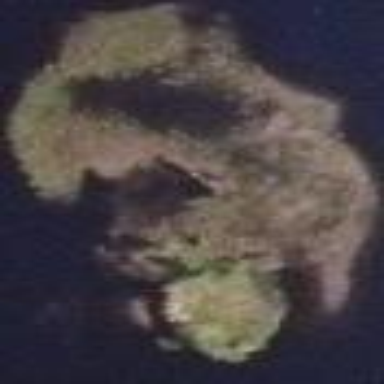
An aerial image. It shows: Islet located in wetland marsh area.